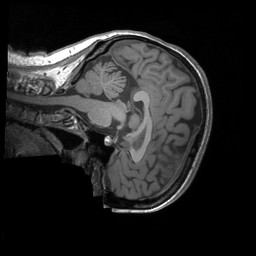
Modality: T1w
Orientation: sagittal
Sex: female
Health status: ill
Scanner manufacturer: siemens
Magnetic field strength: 3 T
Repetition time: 1.66 s
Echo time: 0.00254 s